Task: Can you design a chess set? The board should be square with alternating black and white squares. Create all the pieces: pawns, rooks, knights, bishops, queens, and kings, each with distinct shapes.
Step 4976:
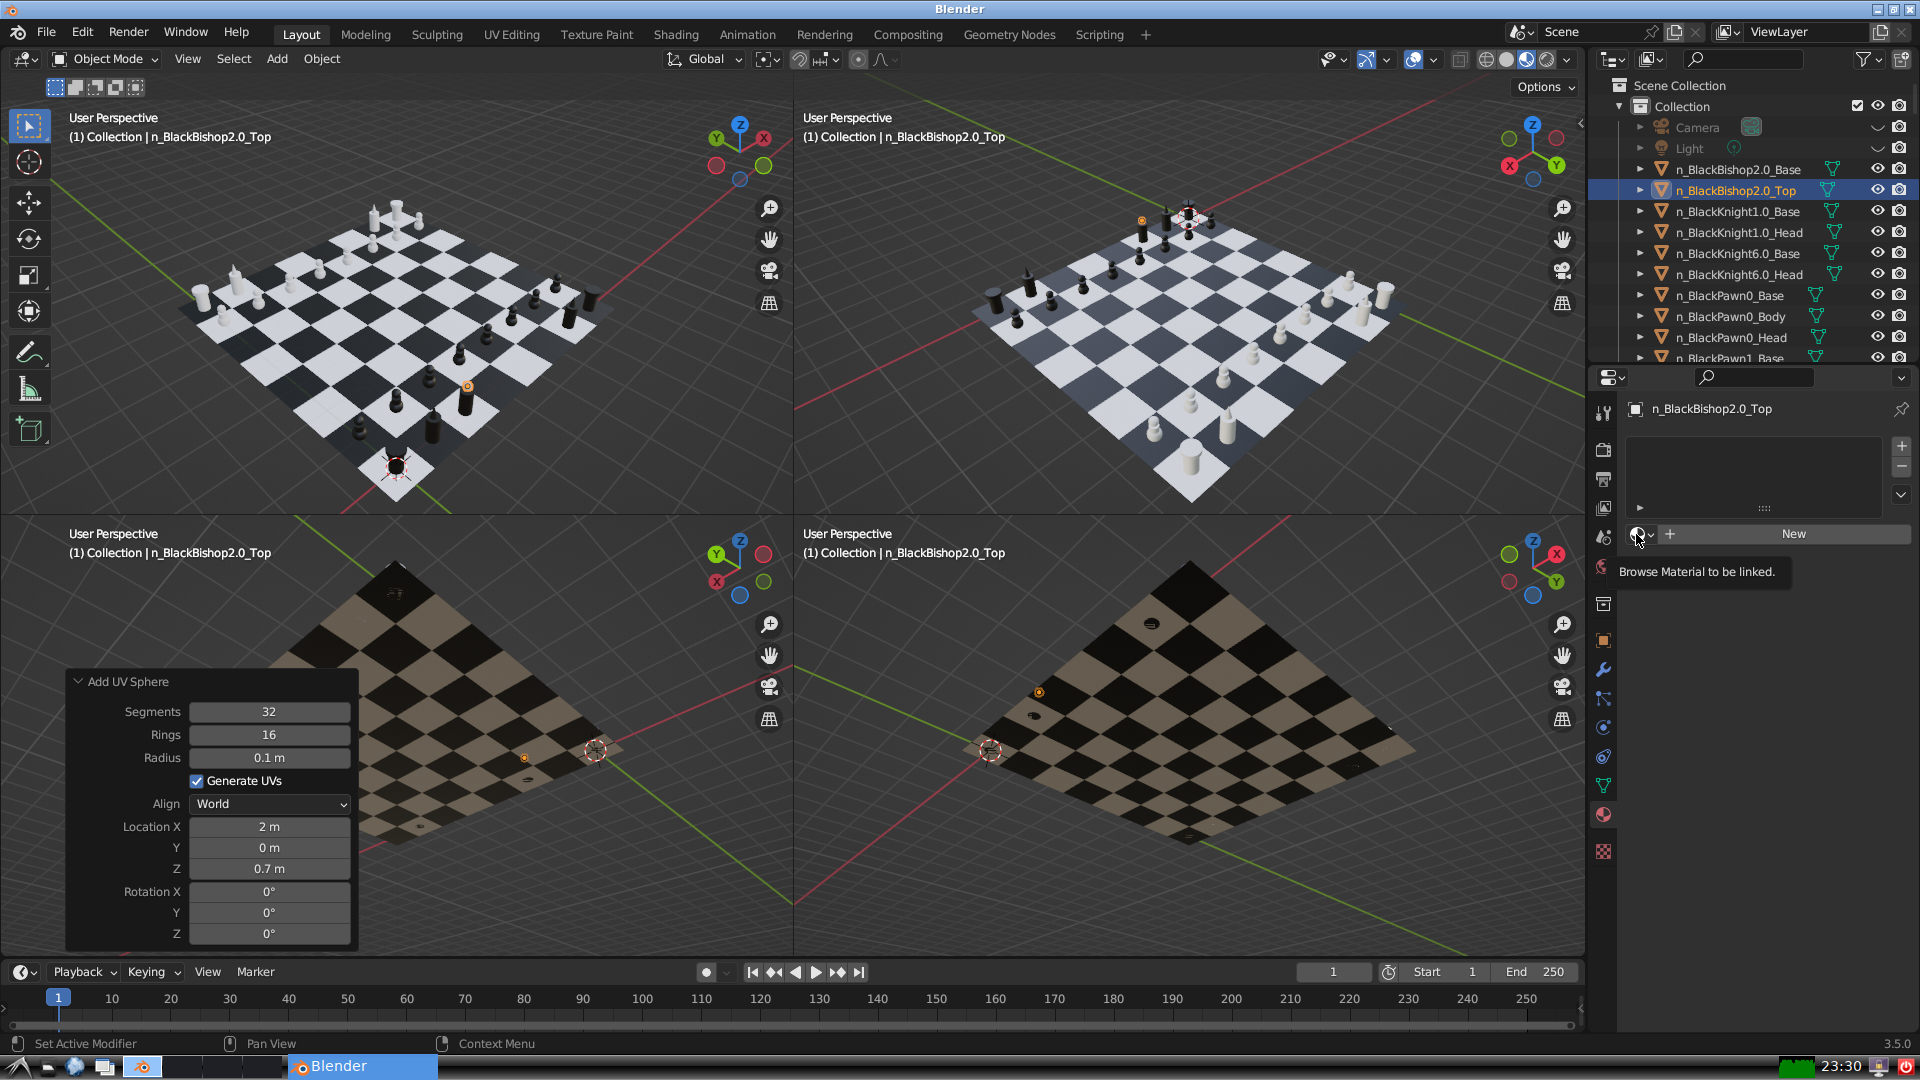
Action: click: no